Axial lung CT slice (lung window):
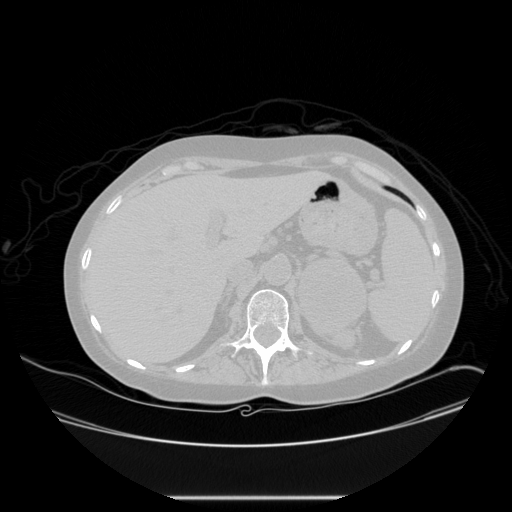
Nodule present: no